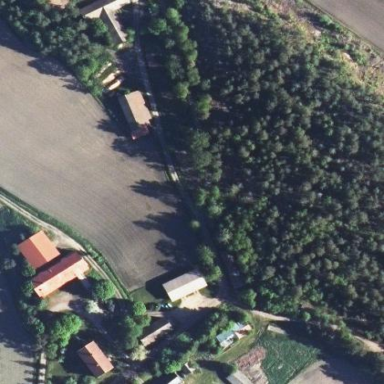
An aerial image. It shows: Farmyard area.